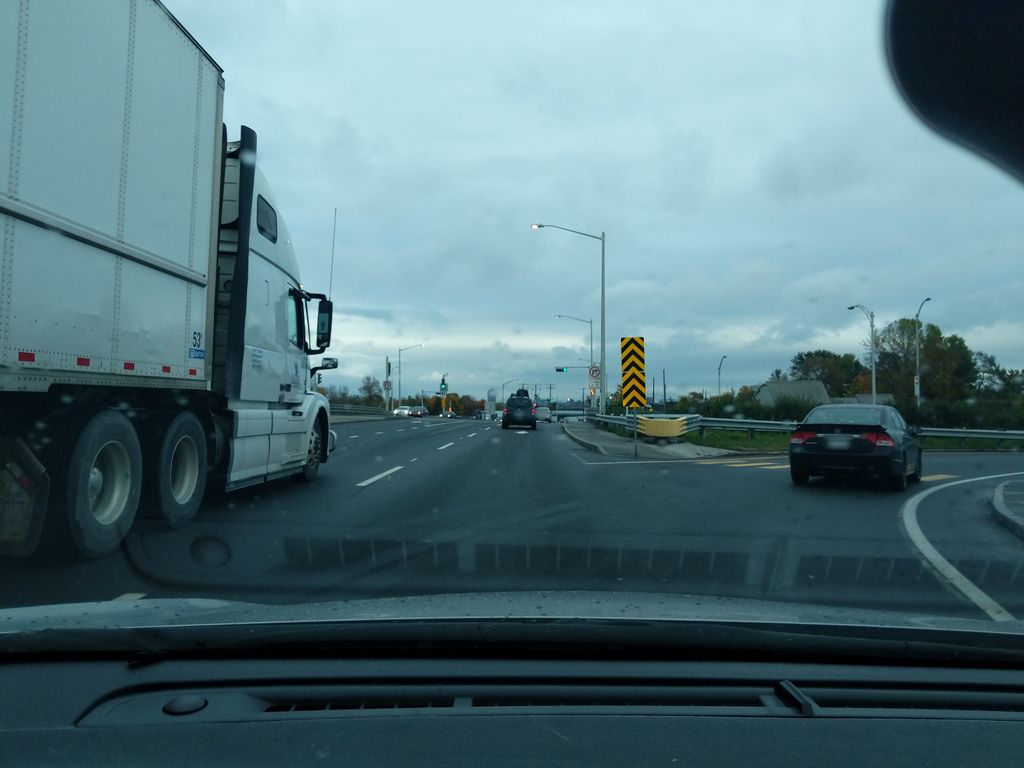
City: quebec_city